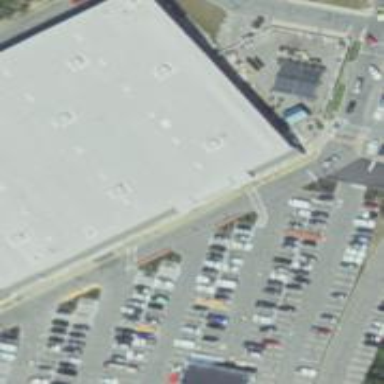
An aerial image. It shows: Parking space is available.